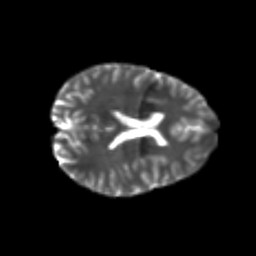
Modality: T2w
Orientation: axial
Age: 25
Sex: female
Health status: healthy
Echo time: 0.074 s